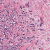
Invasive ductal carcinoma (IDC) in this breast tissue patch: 1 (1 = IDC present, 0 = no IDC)